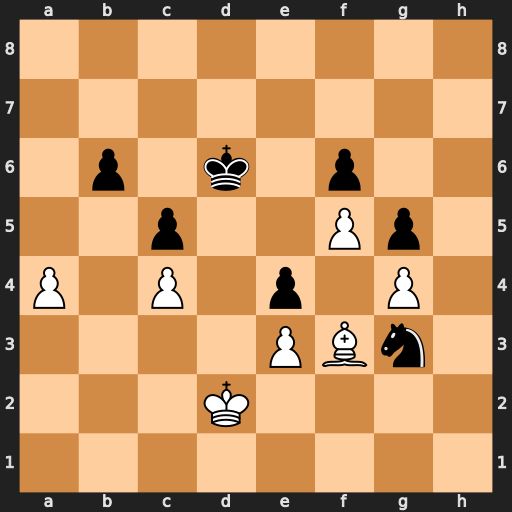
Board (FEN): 8/8/1p1k1p2/2p2Pp1/P1P1p1P1/4PBn1/3K4/8
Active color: w
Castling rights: -
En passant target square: -
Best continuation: Bg2 Ke5 Bh3